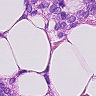
Metastatic tissue present: yes